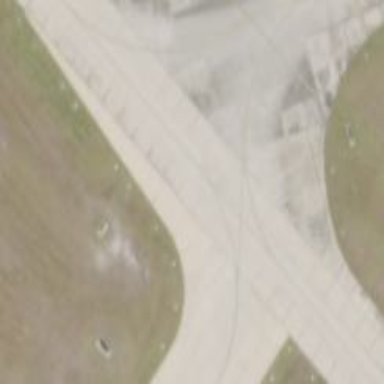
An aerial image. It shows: View of taxiway at the airport.